Field crop: maize
Growth stage: 2
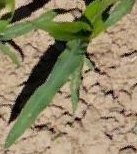
Species: maize